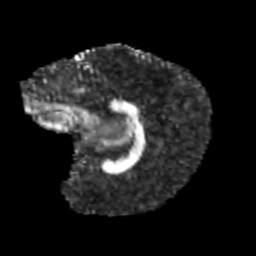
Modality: FA
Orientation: sagittal
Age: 12
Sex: male
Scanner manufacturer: siemens
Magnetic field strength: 3 T
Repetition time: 3.8 s
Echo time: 0.07 s